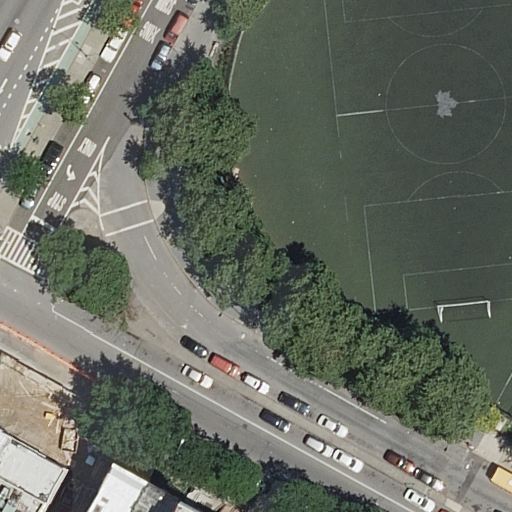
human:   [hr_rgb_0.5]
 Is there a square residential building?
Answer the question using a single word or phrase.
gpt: no

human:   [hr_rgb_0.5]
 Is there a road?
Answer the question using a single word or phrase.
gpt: yes

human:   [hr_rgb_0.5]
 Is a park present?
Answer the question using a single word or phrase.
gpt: yes

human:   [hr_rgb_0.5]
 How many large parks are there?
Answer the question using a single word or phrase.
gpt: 1

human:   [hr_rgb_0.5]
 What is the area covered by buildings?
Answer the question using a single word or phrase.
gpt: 705m2

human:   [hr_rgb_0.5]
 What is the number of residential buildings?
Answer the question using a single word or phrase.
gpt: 7

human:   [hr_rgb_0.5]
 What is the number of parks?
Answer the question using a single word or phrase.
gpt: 1

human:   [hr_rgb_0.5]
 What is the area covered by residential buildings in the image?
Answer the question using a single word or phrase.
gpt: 705m2

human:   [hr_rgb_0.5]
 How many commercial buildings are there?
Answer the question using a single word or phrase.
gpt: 0

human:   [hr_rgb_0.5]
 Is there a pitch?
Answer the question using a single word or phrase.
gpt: yes

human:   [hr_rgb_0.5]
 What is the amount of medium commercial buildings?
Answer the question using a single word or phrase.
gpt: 0

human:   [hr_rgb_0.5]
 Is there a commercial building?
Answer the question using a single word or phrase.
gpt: no

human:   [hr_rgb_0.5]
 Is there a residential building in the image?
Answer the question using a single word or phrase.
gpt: yes

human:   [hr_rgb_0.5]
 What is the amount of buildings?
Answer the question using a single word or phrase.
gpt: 7

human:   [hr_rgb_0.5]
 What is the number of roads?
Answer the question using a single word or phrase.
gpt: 7

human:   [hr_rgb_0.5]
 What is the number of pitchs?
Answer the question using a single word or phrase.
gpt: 1

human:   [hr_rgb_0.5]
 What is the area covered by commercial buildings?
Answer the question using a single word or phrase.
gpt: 0m2

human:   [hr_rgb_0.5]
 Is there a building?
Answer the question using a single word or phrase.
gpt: yes

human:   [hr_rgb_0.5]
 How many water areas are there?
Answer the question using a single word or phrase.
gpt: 0

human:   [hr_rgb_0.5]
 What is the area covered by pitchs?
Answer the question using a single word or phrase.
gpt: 2204m2

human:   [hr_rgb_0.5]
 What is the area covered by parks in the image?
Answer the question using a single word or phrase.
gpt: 4327m2

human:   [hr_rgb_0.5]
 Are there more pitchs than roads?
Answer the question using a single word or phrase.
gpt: no

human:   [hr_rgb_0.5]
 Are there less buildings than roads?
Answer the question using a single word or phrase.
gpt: no

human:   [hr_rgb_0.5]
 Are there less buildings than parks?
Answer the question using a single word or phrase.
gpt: no

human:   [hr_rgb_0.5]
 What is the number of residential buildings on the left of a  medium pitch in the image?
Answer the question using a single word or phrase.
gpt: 0

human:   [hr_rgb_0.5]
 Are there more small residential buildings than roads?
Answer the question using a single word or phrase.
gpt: no

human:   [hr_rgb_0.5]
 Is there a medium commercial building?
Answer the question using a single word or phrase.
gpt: no

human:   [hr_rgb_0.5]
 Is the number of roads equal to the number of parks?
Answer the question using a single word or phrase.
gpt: no

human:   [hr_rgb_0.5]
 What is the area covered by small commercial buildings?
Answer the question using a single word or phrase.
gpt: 0m2

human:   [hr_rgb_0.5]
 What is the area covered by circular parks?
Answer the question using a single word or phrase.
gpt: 0m2

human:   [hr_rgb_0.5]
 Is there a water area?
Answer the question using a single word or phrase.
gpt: no

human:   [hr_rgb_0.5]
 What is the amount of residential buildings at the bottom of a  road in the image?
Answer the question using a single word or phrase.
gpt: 7

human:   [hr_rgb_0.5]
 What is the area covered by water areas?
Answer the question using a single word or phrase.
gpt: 0m2

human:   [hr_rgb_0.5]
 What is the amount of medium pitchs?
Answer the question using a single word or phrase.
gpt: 0

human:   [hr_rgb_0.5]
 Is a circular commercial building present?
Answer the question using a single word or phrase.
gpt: no

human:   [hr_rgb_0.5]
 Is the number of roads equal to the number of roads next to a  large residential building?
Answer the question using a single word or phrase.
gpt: no

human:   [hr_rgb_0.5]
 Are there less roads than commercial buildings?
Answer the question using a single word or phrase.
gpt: no

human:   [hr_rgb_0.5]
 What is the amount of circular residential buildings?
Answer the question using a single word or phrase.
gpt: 0

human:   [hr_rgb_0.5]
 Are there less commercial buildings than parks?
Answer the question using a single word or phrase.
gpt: yes

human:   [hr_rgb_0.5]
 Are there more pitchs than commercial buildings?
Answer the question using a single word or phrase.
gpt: yes

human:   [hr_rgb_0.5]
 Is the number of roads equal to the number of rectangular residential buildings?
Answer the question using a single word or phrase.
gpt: no

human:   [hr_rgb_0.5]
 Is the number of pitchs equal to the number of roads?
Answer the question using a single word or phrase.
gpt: no

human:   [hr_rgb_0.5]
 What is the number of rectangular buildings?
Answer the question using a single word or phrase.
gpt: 6

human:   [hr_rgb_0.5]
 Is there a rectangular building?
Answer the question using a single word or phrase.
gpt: yes

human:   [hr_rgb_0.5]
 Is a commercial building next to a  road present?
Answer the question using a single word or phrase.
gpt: no

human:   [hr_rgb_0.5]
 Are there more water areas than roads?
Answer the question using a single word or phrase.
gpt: no

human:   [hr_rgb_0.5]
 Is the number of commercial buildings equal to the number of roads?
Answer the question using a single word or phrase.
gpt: no

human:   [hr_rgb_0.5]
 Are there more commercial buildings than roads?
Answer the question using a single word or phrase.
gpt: no

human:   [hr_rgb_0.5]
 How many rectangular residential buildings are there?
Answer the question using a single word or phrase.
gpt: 6

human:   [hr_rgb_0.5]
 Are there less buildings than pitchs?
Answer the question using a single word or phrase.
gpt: no

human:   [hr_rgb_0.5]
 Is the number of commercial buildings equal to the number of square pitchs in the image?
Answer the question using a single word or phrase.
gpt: yes

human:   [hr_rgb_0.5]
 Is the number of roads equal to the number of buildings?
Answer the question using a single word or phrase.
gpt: yes

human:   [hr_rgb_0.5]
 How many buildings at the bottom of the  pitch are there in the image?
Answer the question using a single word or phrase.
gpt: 7

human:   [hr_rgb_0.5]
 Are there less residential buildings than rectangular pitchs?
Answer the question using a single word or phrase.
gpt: no

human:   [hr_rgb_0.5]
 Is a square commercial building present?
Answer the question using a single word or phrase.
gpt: no

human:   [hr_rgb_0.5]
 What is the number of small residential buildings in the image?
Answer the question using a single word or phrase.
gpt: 3

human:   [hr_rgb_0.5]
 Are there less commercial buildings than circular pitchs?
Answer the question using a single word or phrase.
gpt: no

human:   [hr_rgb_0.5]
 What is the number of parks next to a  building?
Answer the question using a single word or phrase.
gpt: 1

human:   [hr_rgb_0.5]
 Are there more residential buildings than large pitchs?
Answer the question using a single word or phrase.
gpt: yes

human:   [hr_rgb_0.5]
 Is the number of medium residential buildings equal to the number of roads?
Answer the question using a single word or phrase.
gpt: no

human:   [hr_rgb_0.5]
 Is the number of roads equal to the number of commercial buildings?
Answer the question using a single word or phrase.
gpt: no

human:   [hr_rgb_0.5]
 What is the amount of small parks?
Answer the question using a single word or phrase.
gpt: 0

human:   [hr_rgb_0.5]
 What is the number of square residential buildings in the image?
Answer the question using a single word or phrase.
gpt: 0

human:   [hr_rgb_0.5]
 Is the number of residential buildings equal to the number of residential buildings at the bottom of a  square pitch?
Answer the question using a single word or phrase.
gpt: no